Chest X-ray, PA view. Patient: 50 years old, sex M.
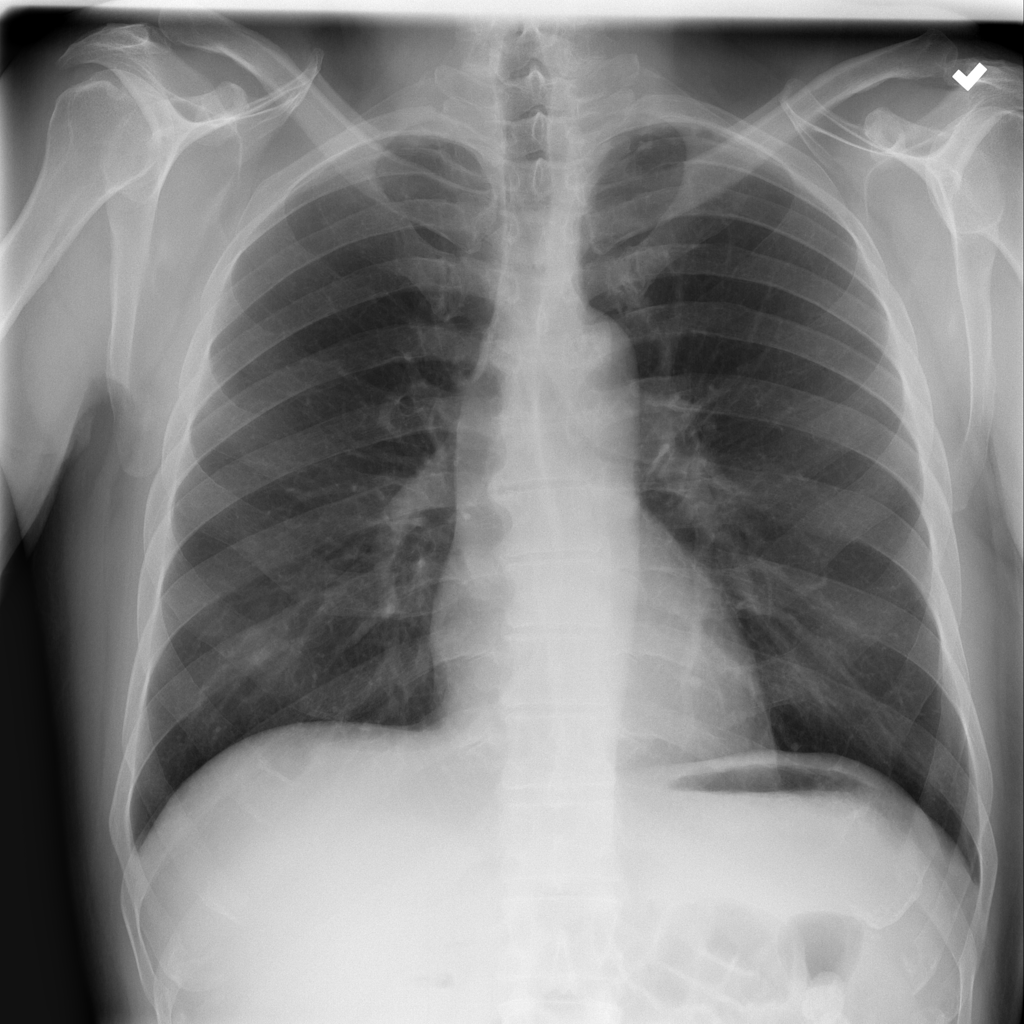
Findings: No Finding